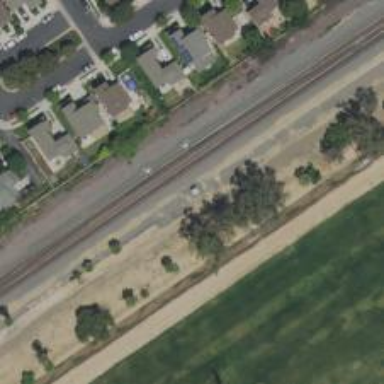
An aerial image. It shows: Railroad crossover.